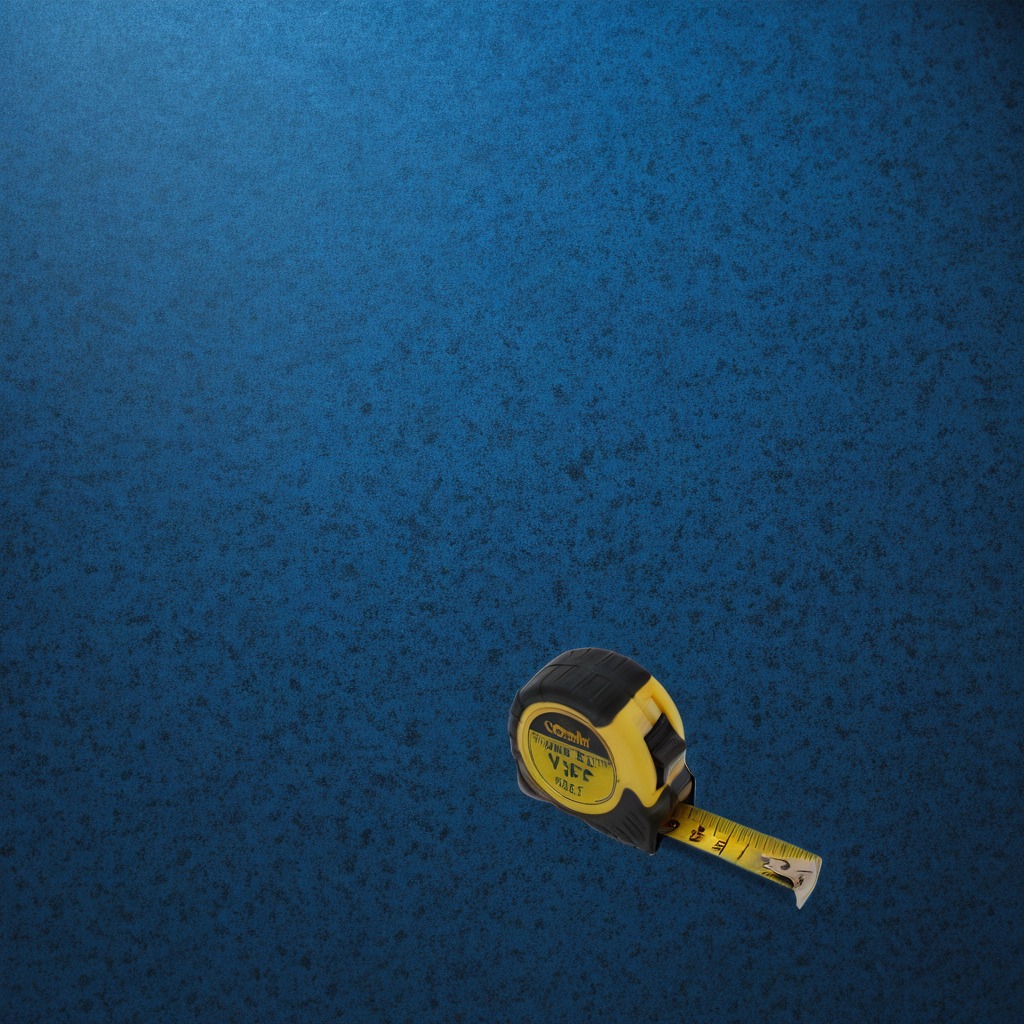
A measuring tape is lying on a clean granite tabletop covered with a blue rubber mat inside a workshop under bright overhead lighting crisp shadows high clarity worn but beneath the mat.